Interaction volume radius: 5 \u00c5
Interaction volume height: 10 \u00c5
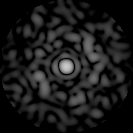
Disorder parameter: 0.8892